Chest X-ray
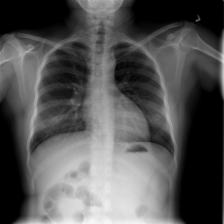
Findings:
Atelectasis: negative
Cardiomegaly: negative
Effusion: negative
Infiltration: negative
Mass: negative
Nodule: negative
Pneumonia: negative
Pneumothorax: negative
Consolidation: negative
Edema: negative
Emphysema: negative
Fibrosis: negative
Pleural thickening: negative
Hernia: negative